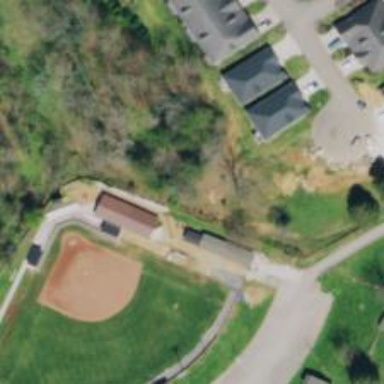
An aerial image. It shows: Baseball pitch for leisure land activities.